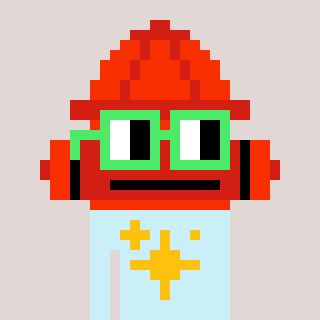
a pixel art character with square light green glasses, a fire hydrant-shaped head and a cold-colored body on a warm background